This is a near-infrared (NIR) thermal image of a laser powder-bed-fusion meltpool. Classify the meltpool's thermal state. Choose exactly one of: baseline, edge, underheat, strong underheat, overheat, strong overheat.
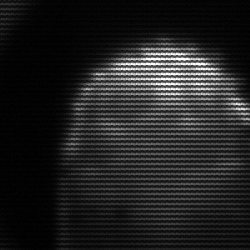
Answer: edge